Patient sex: M
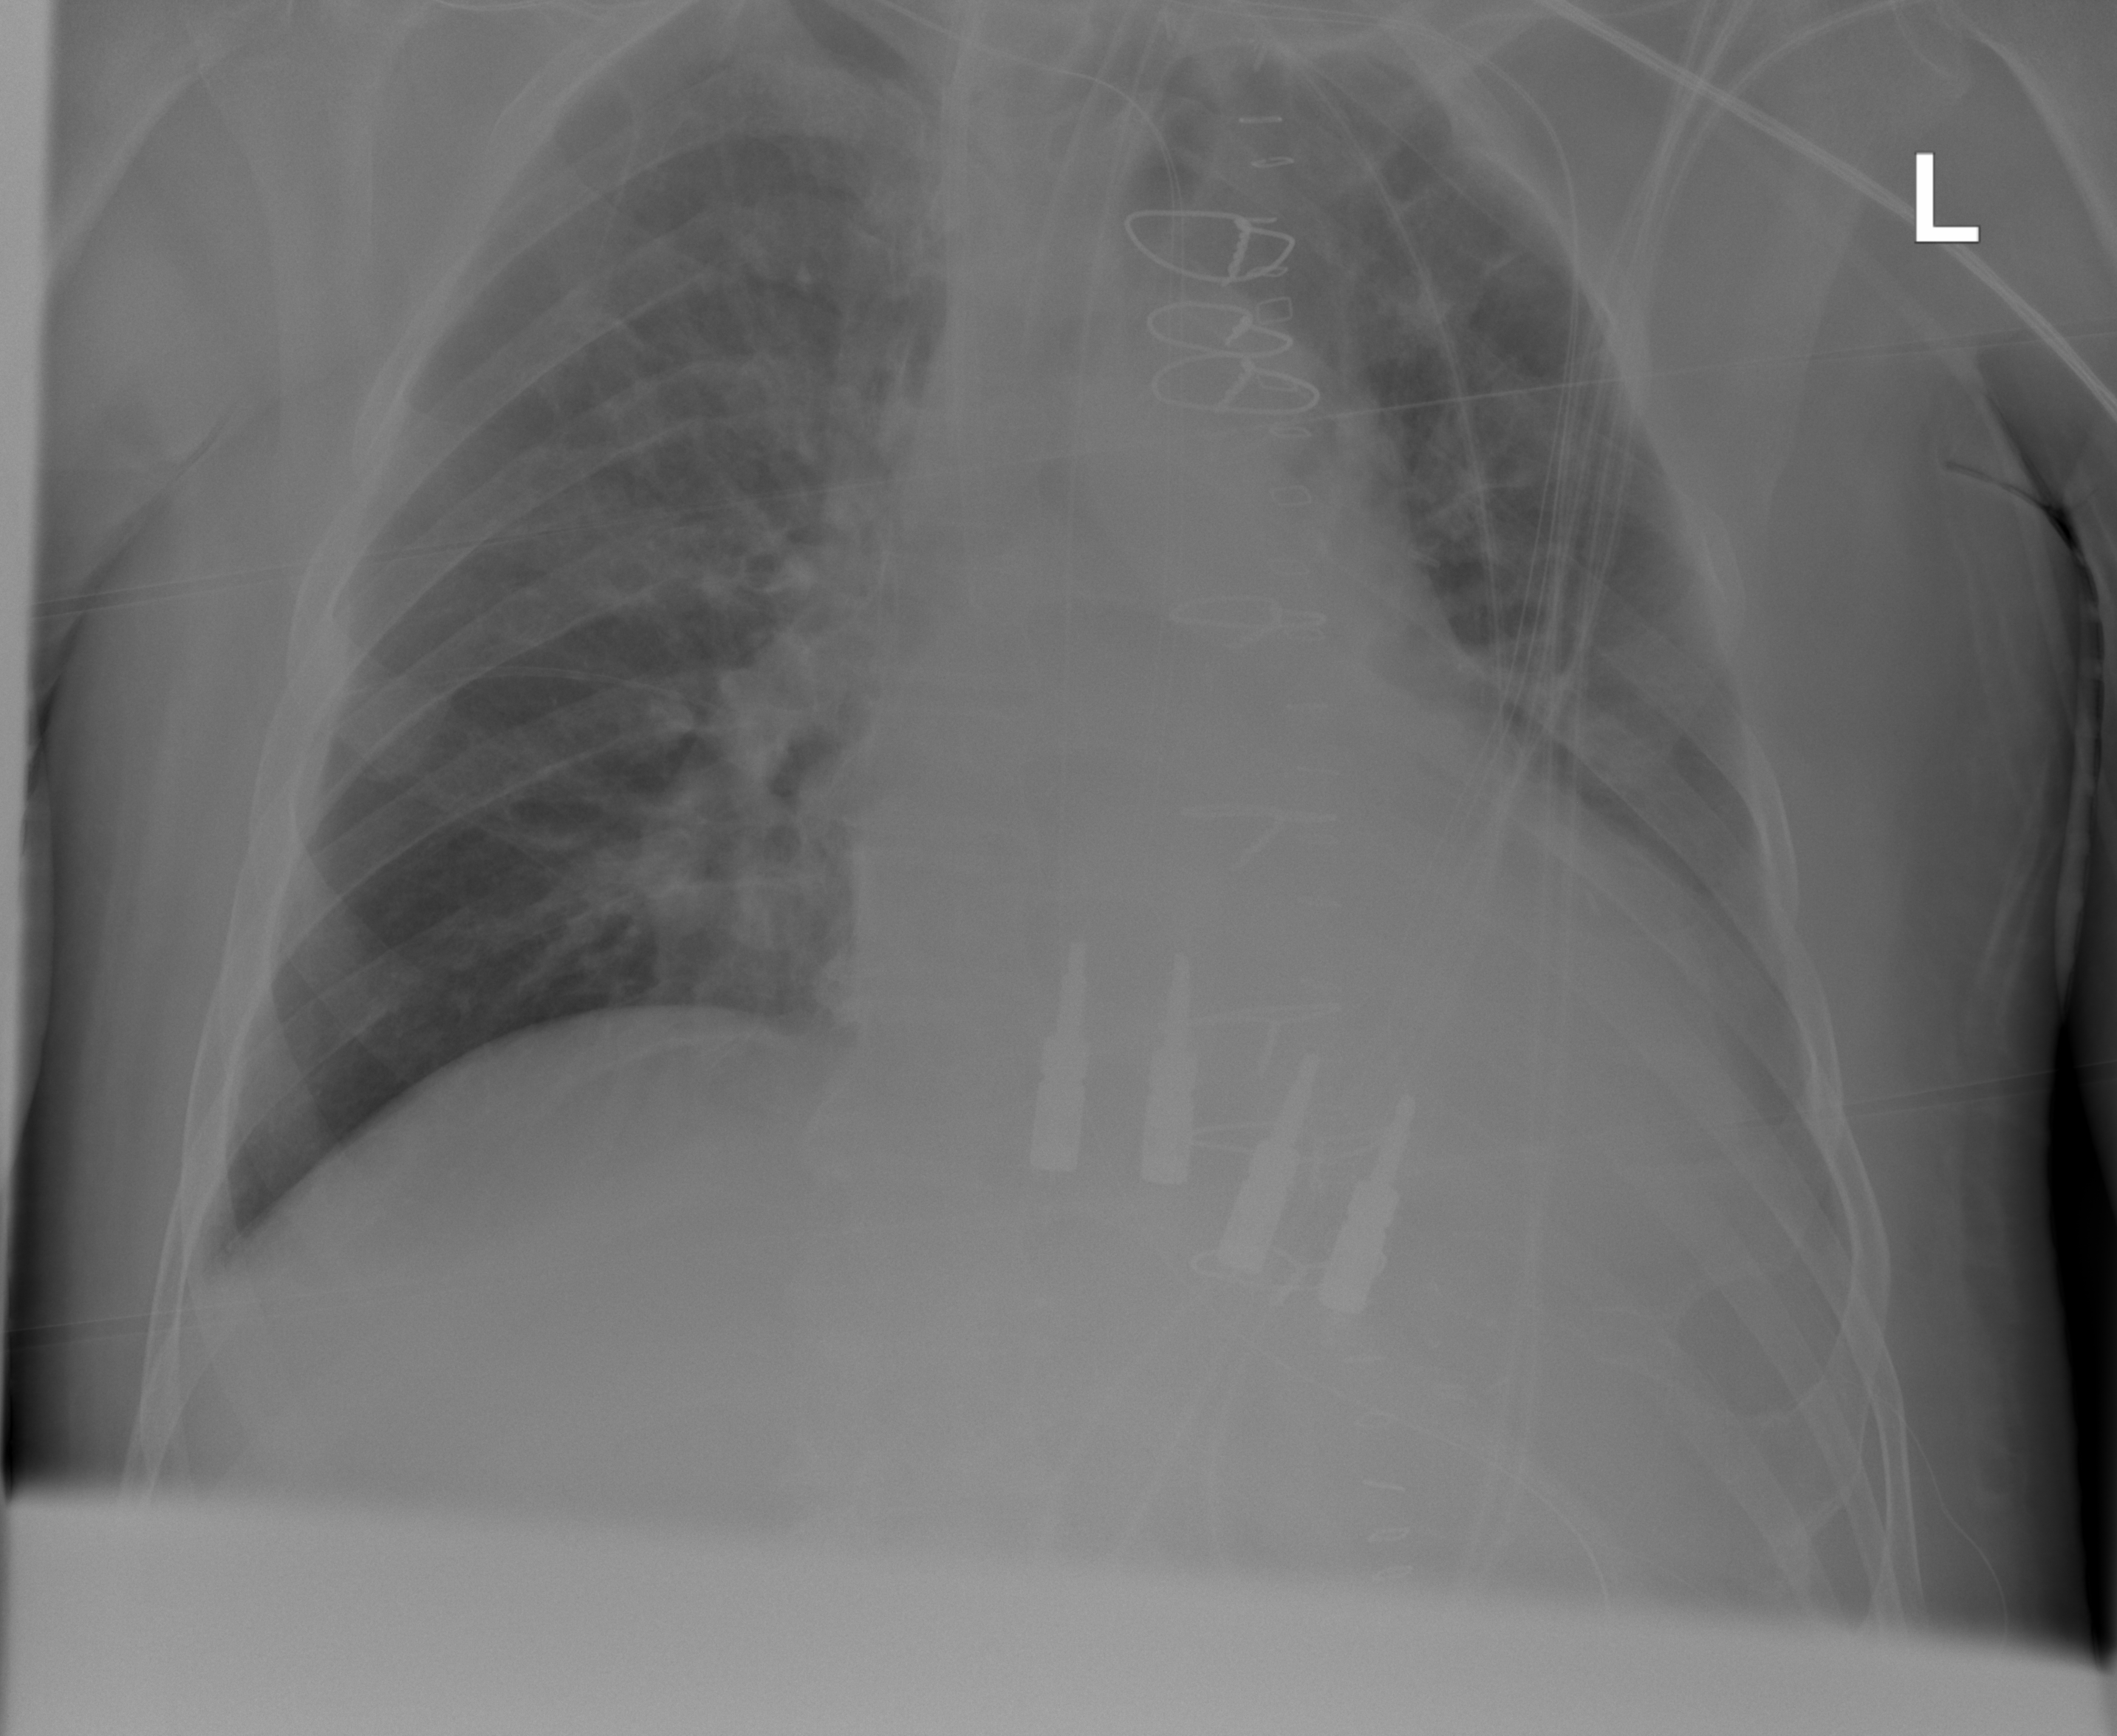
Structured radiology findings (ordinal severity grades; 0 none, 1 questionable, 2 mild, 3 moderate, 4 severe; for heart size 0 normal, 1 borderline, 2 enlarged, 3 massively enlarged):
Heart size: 1
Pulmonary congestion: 0
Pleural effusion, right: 0
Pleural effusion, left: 2
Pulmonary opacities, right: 0
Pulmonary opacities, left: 0
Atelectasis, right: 1
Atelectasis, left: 2